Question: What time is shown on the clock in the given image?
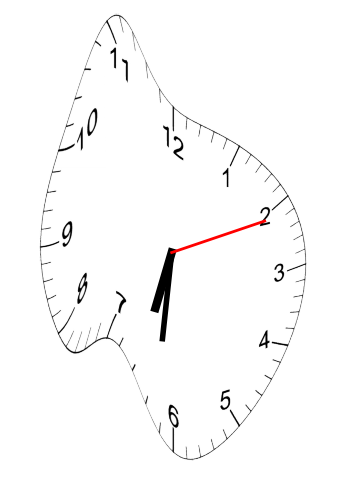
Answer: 06:31:11